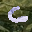
Label: 6